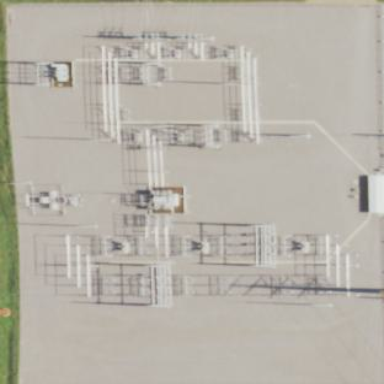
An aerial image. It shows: Outdoor transmission substation.